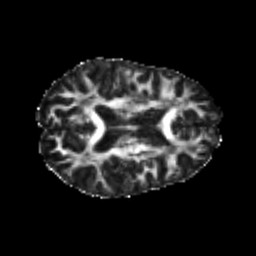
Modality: FA
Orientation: axial
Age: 24
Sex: female
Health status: healthy
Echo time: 0.074 s